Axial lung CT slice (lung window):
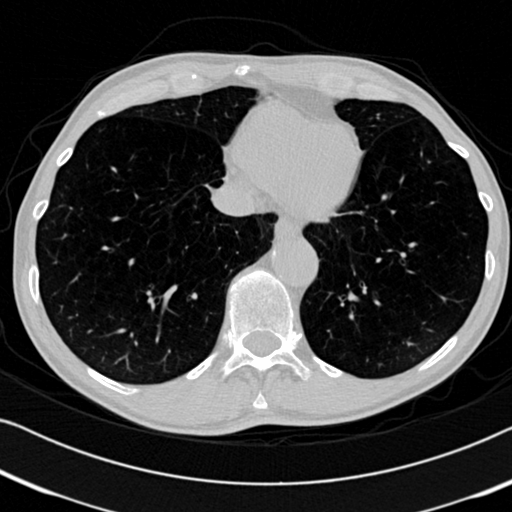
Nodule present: no